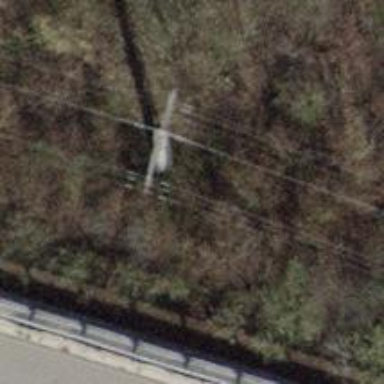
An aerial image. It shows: Concrete power pole.